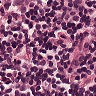
Metastatic tissue present: no